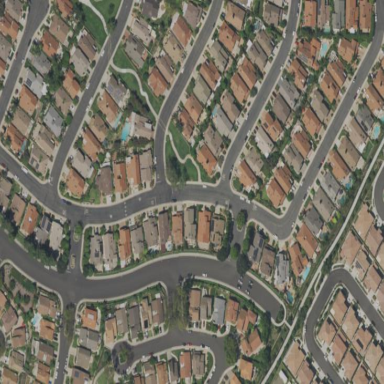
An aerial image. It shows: Residential area with houses.